Question: At the moment I know I can use '[UIFont systemFontOfSize:15]' to set the font of a 'UILabel' to the system font. But how would I retrieve the medium style of the system font programmatically? There only seems to see a method with the regular style of the font to be applied.
At the moment I can only seem to use these fonts in IB:

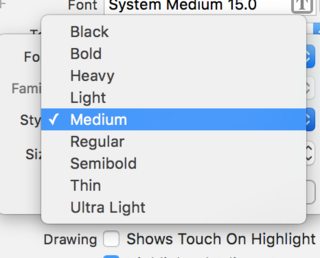
Answer: You can use <URL> from UIFontDescriptor.
Or, perhaps more appropriately, <URL> which respects the user's settings.